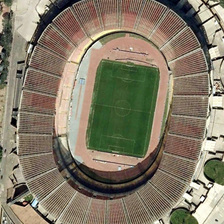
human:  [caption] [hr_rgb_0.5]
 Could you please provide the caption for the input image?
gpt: some green trees and buildings are around a large stadium with a football field in it .

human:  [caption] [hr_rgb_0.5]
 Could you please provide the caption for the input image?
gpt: some green trees and buildings are around a large stadium with a football field in it .

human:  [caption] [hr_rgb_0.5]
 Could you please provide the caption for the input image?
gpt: some green trees and buildings are around a large stadium with a football field in it .

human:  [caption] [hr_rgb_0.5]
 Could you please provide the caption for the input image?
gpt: some green trees and buildings are around a large stadium with a football field in it .

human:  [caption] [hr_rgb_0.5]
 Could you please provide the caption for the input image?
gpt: some green trees and buildings are around a large stadium with a football field in it .